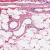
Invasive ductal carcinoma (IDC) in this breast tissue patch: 0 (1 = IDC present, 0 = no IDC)